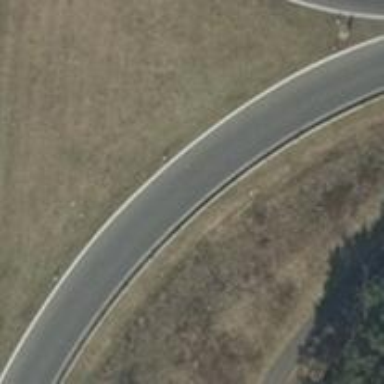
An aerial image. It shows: Trunk link highway with asphalt surface.